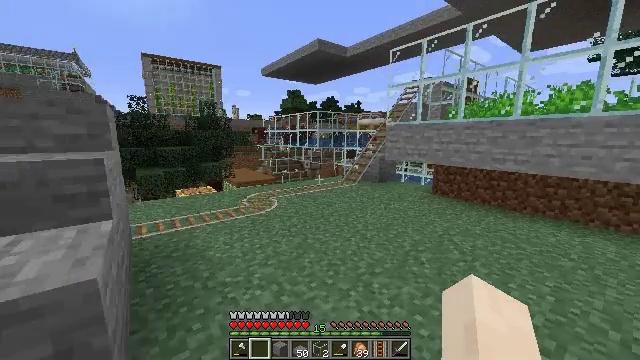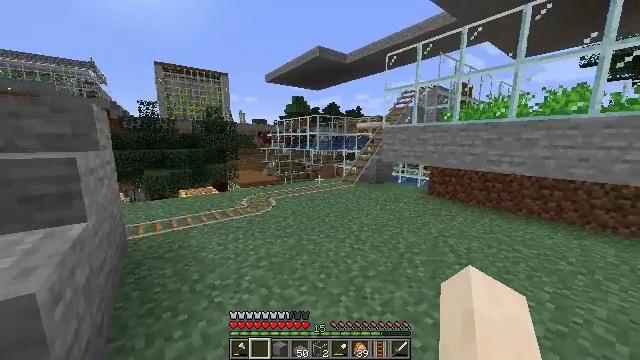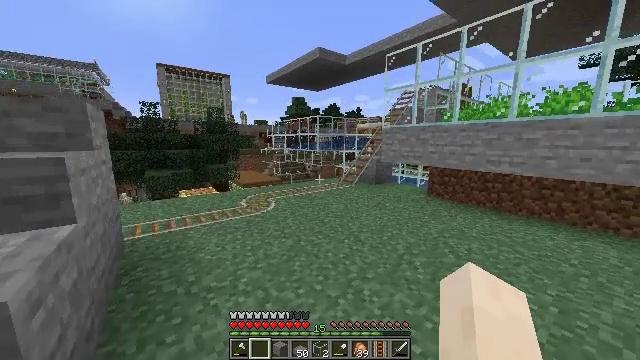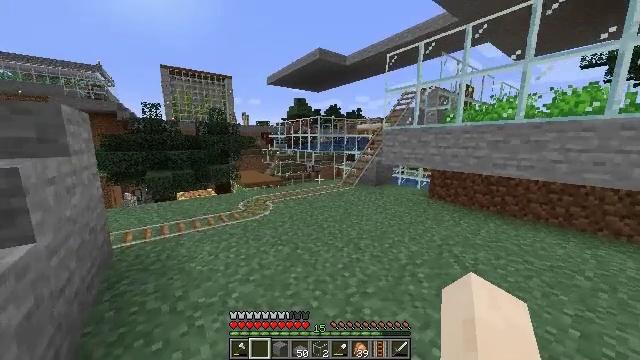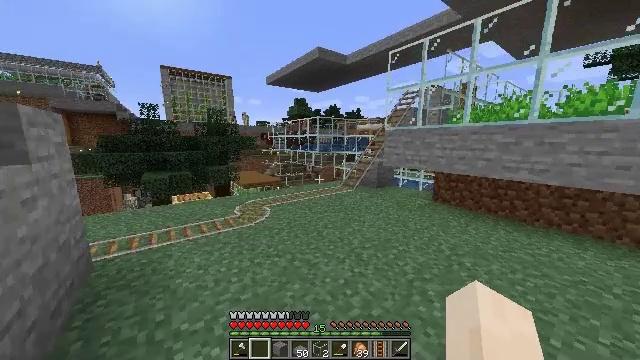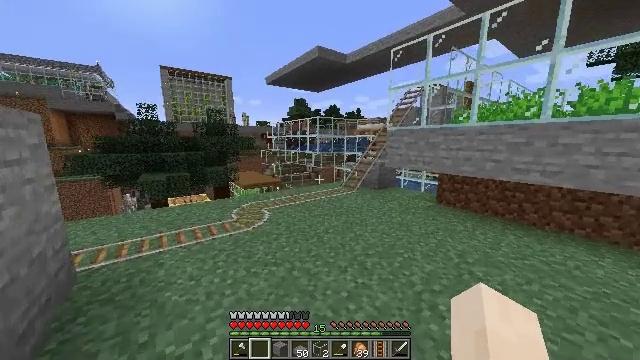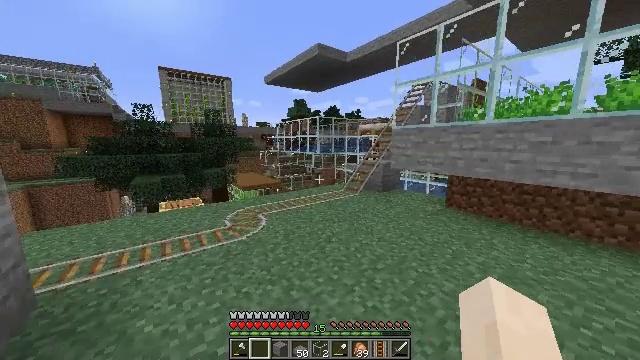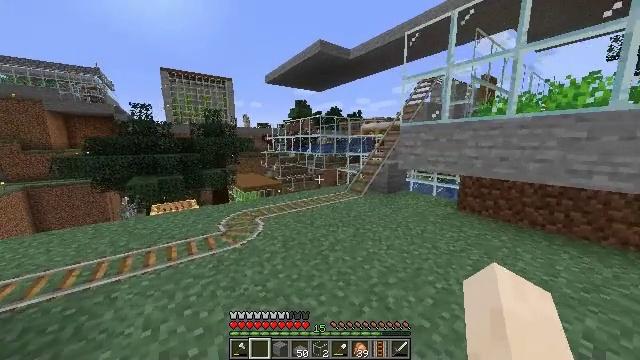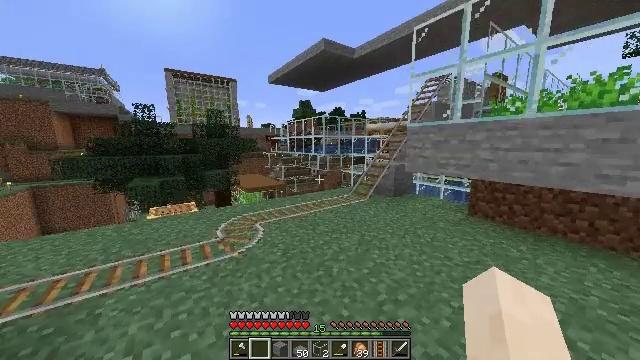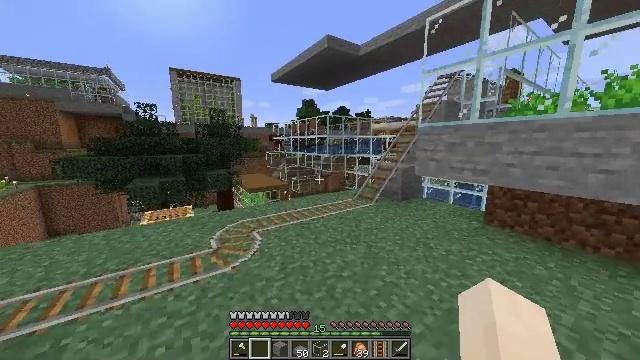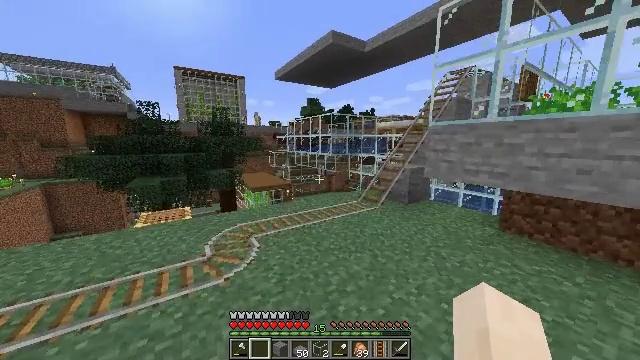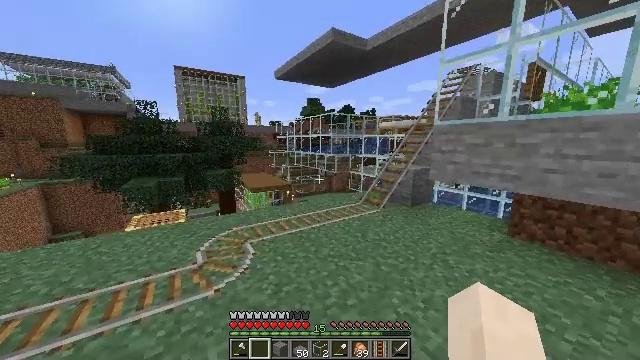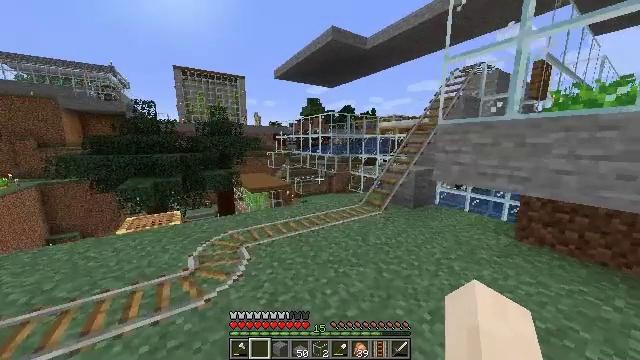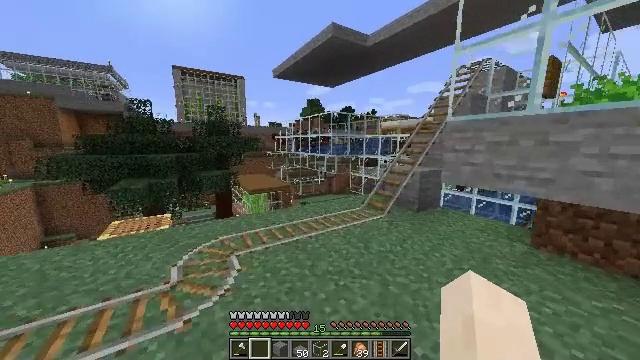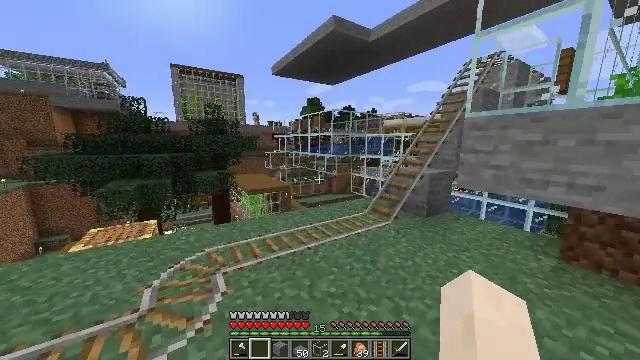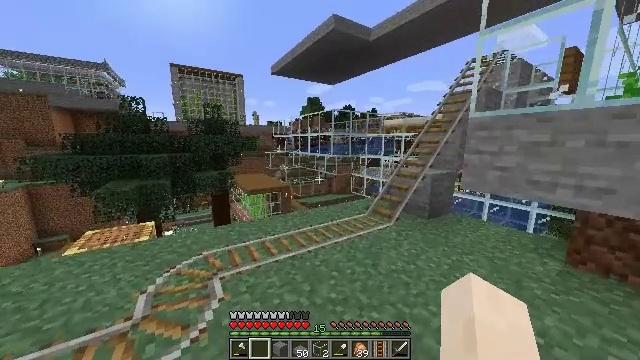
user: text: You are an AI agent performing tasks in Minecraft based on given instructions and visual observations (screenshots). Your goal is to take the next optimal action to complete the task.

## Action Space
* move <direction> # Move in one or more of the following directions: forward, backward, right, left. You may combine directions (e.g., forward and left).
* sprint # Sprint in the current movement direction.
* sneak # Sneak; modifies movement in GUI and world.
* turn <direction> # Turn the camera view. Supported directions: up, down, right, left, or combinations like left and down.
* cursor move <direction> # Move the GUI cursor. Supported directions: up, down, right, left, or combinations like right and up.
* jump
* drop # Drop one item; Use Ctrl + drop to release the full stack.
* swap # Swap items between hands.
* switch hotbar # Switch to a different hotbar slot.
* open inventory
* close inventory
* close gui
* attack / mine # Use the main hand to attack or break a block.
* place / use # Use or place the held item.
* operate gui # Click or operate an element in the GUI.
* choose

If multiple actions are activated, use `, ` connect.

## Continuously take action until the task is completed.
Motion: motion action
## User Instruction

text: Break the rail off the ground.
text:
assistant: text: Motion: move forward, sprint
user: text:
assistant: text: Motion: move forward, sprint
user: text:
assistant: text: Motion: move forward, sprint
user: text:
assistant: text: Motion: move forward
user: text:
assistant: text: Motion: move forward
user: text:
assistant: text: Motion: move forward
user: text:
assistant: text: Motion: move forward
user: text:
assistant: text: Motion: move forward
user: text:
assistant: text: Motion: move forward, sprint, turn left
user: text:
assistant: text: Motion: move forward, sprint, turn left
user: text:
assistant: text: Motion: move forward, sprint
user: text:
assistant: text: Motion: move forward, sprint
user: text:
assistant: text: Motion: move forward, sprint
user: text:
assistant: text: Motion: move forward, sprint
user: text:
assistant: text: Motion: move forward
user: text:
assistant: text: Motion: move forward
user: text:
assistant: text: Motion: move forward and move left, turn right
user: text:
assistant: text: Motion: move forward and move left, turn right
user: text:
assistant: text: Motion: move forward and move left, turn right
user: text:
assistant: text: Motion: move forward and move left, turn right
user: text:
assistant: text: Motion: move forward and move left, turn right
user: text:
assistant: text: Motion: move forward, turn right
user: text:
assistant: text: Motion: move forward, turn right and up
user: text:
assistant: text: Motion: move forward, turn right and up
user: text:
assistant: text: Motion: move forward, turn right and up
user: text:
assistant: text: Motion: move forward, turn right and up
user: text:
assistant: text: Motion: move forward, turn right and up
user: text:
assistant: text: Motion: move forward, turn right
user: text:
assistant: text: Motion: move forward, turn right
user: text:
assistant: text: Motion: move forward